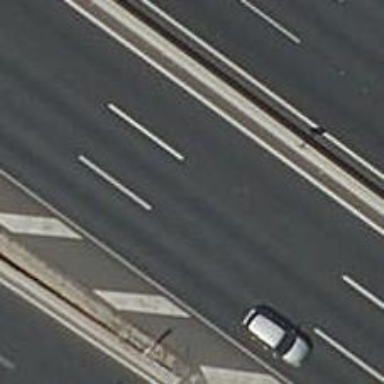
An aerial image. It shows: Asphalt motorway.